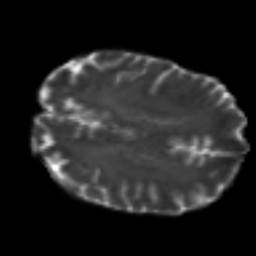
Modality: T2w
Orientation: axial
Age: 40
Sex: male
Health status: ill
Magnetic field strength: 3 T
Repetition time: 7 s
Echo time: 0.0926 s